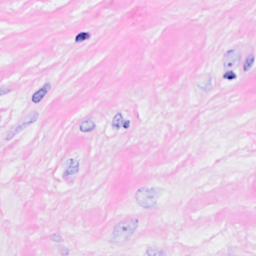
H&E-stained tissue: Breast